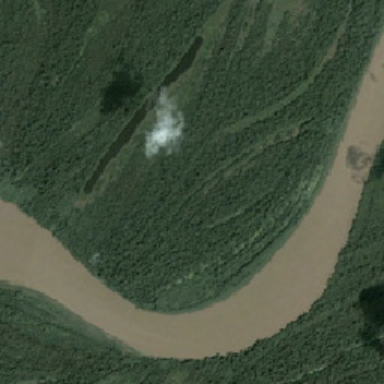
White clouds floated above the green forest .